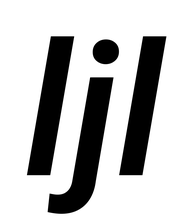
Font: Roboto-Italic_SemiBold_Italic